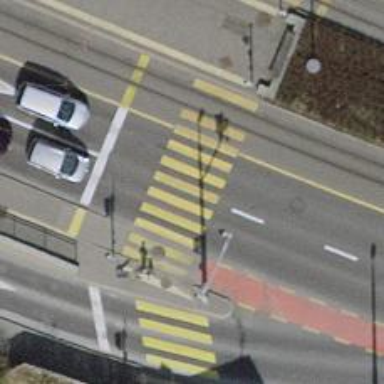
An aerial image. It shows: Crossing with traffic signals.